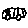
Label: car